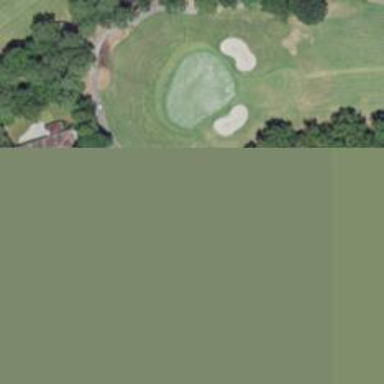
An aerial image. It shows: Path used for both walking and golf.